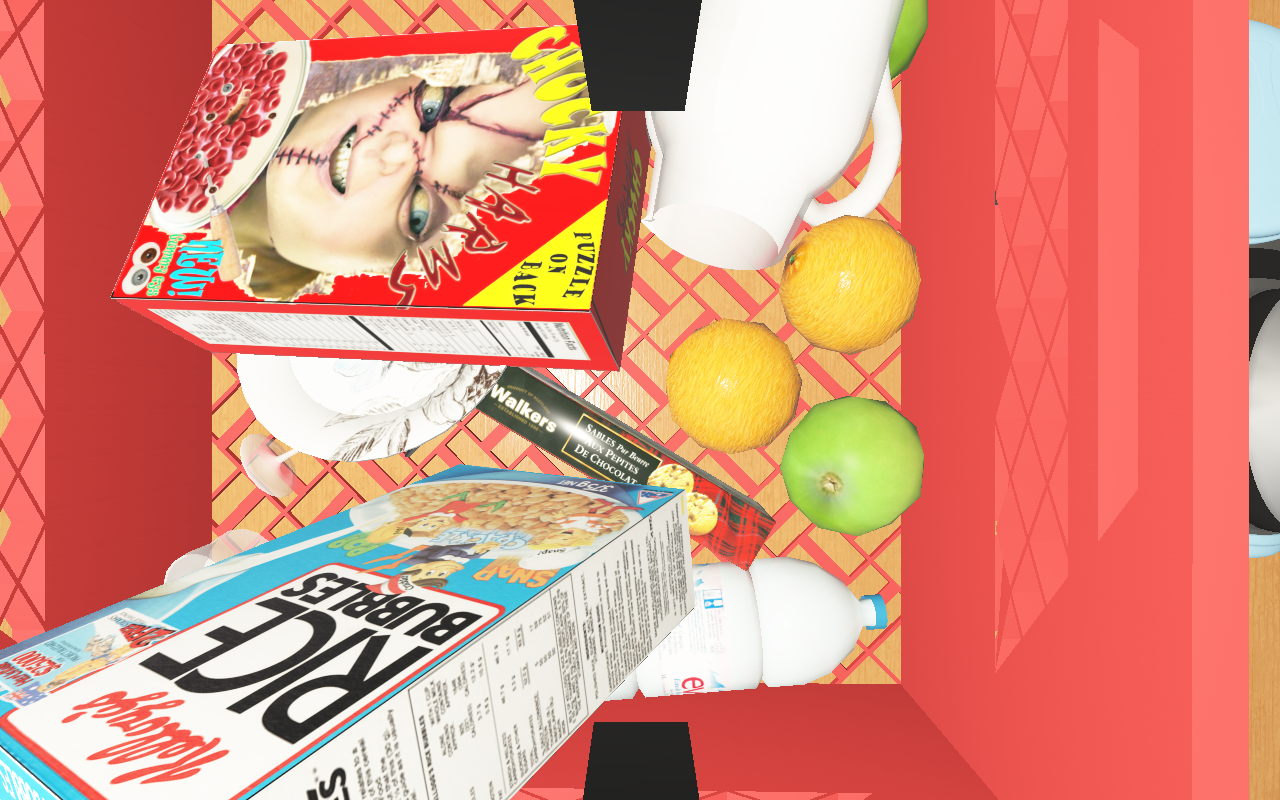
Objects in the scene:
apple
apple
orange
orange
jam jar
cereal box
cereal box
biscuit box